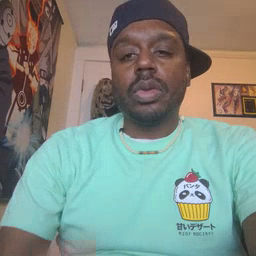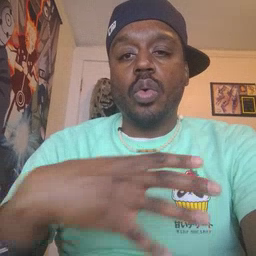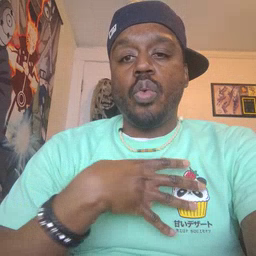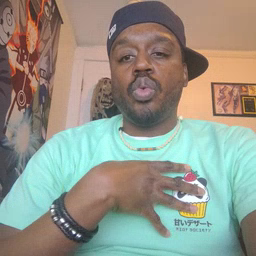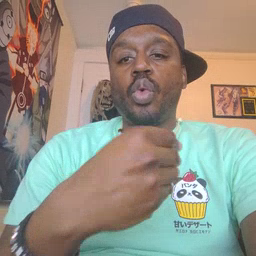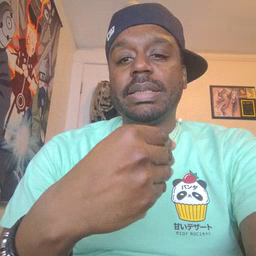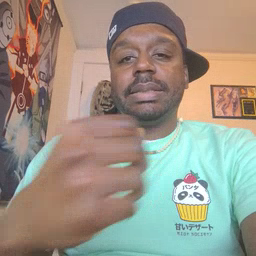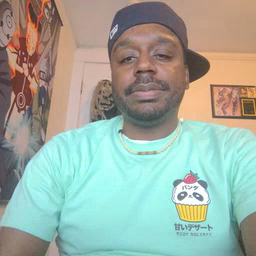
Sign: white